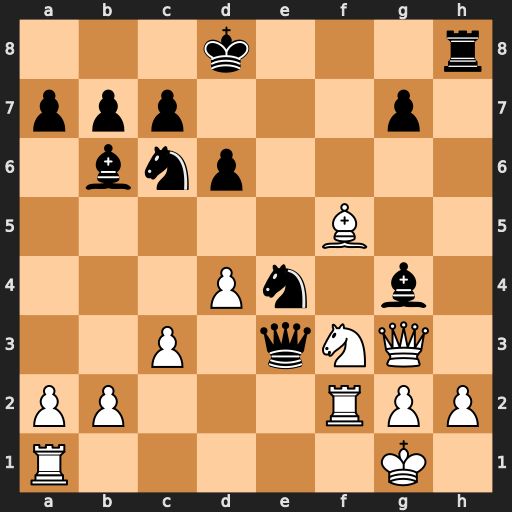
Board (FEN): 3k3r/ppp3p1/1bnp4/5B2/3Pn1b1/2P1qNQ1/PP3RPP/R5K1
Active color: w
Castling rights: -
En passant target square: -
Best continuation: Bxe4 Qxe4 Ng5